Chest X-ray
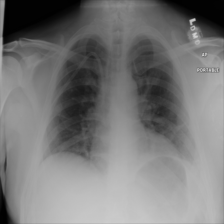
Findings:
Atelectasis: positive
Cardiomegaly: negative
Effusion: negative
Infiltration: negative
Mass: negative
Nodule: negative
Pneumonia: negative
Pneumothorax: negative
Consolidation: negative
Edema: negative
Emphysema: negative
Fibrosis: negative
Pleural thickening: negative
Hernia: negative